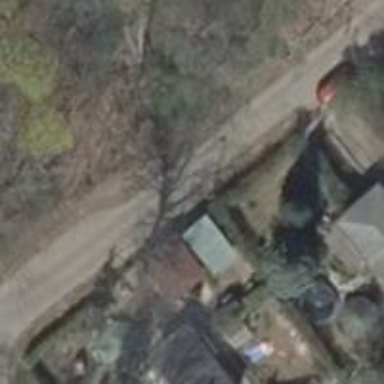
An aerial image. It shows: Residential road.